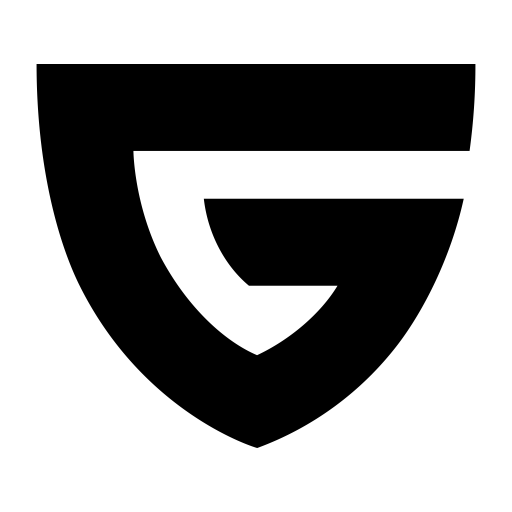
Tags: icon, FontAwesome, fa-icon, brand, guilded